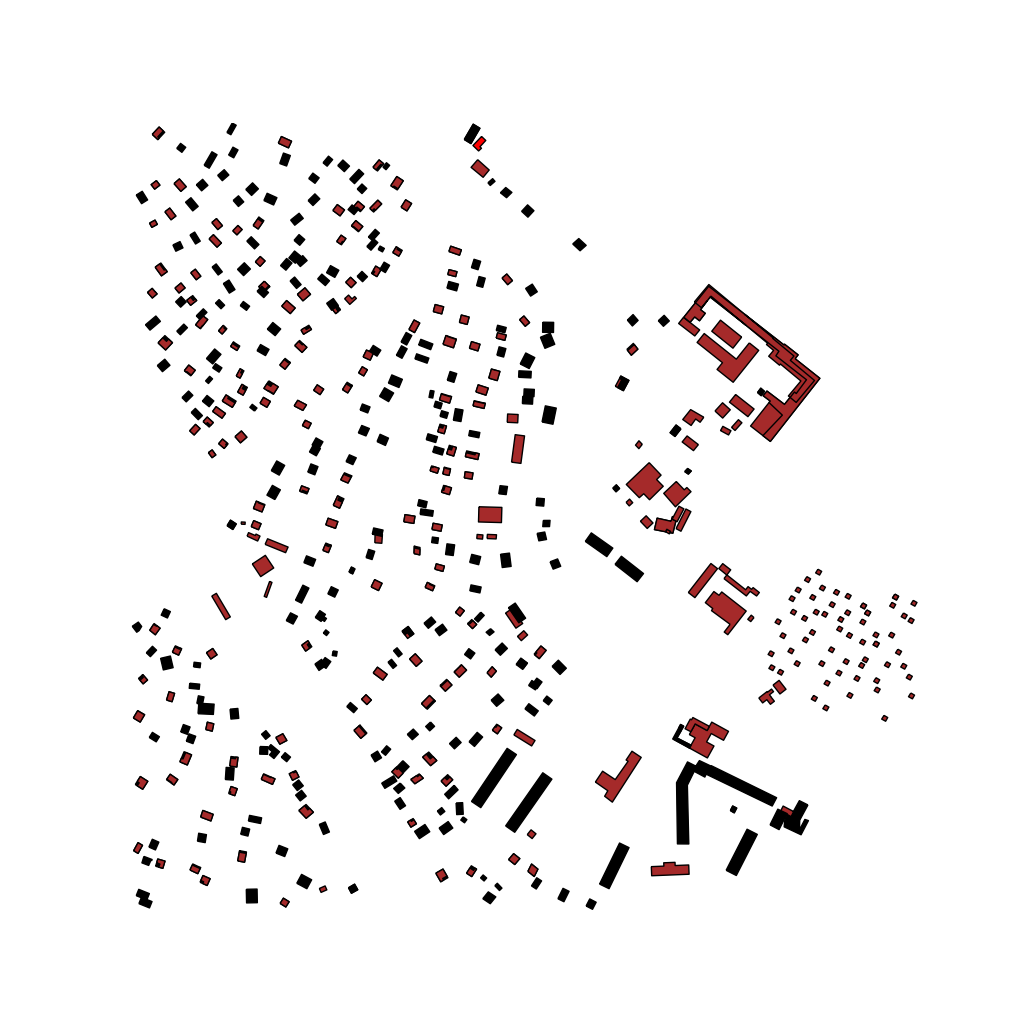
Tags: overhead vector_map, industrial, recreation, residential, special, historical, modern, soviet, high_rise, individual_rise, low_rise, density_2, Building, Facility, Playground, 1.0 km²